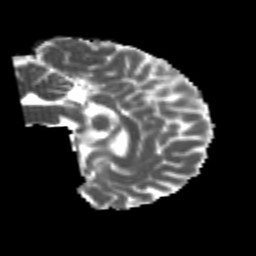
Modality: MD
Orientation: sagittal
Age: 22
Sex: male
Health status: healthy
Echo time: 0.074 s